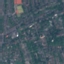
Land use / land cover: Residential